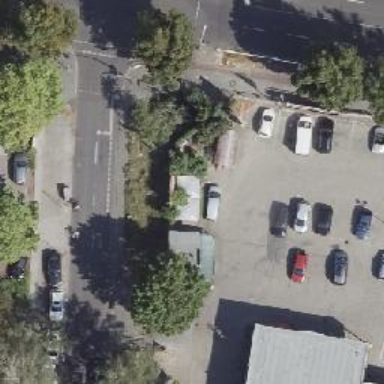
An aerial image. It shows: Trolley bay.